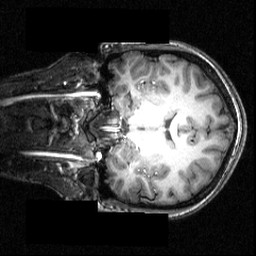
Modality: T1w
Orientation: coronal
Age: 20
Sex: female
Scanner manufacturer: siemens
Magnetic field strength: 3.951 T
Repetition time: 1.5 s
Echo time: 0.00335 s